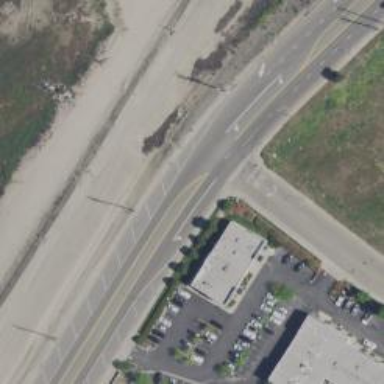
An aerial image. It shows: Unmarked road crossing.